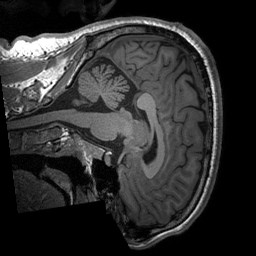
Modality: T1w
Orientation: sagittal
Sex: male
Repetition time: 1.95 s
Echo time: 0.026 s